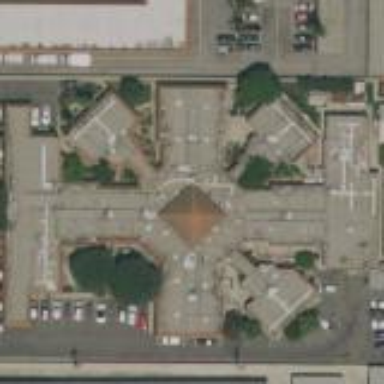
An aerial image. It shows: Hospital building.